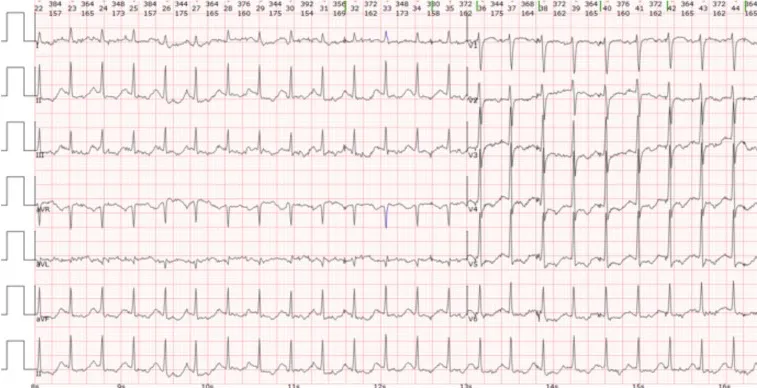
Electrocardiogram (ECG) findings. (A) The initial ECG conducted upon admission revealed ST-segment depression in leads II, III, AVF, and V3 to V6, along with T-wave inversions in leads II, AVF, and V4 to V6.
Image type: electrography (ekg)